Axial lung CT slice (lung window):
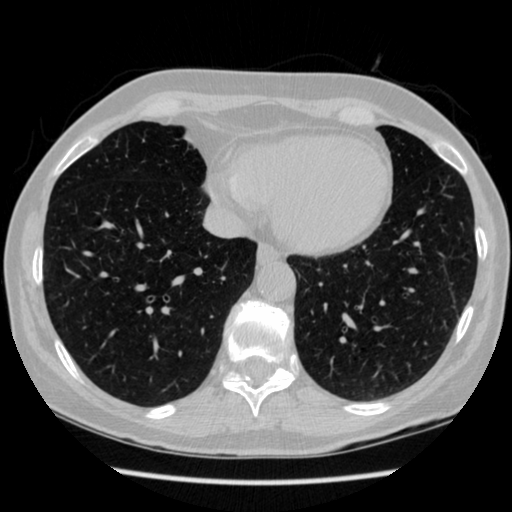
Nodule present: no